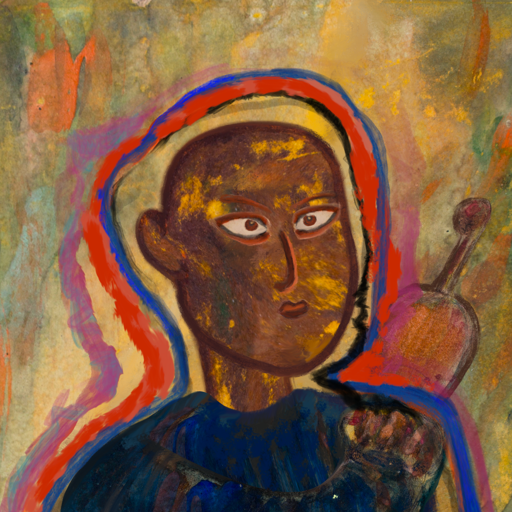
Background: Comrade, Head And Neck Side: Comrade, Face Side: Roy_Bahadur, Bust: Pipe, Hair Side: Experience, Head Accessory: Blank, Second Necklace: Blank, Necklace: Blank, Baby: Blank